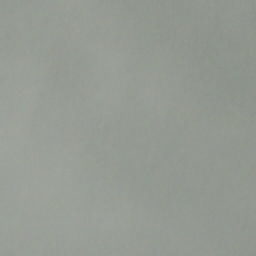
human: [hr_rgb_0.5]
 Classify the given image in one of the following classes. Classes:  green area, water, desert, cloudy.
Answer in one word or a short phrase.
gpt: cloudy